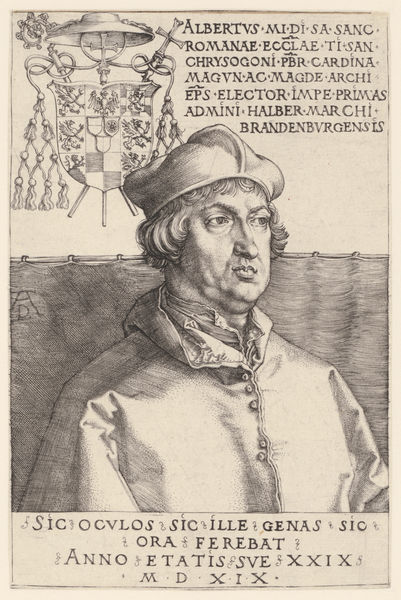
Titel: Portret van kardinaal Albert van Brandenburg op 29-jarige leeftijd
Künstler: Albrecht Dürer
Standort: Amsterdam
Institution: Rijksmuseum
Schlagwörter: mann, ocker, mund, nase, beige, alt, kappe, augen, kragen, lang, portrait, porträt, signatur, vorhang, haare, mantel, person, knopf, lippen, locken, renaissance, schrift, man, monochrom, dick, inschrift, knöpfe, buch, kreuz, druck, schwarzweiss, lockig, barrett, seite, buchseite, poster, wappen, mittelalter, luther, dürer, historisch, latein, albrecht dürer, albertus, brandenburg, luter, 1519